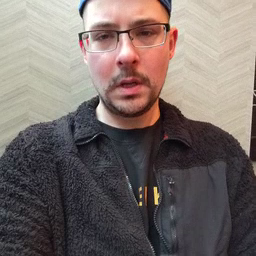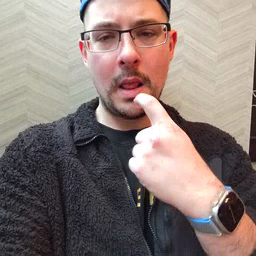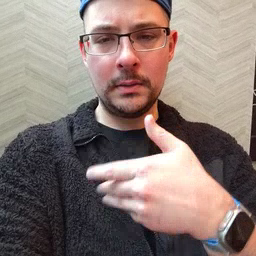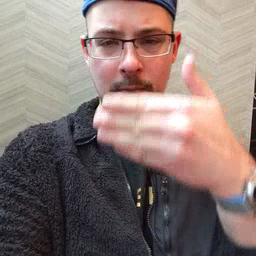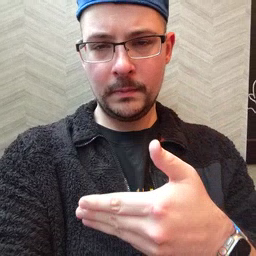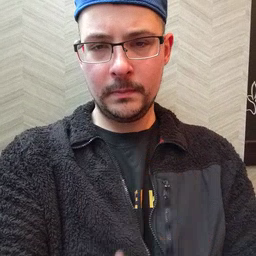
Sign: glasswindow